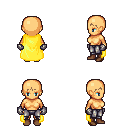
a pixel art fantasy rpg character, female body template, human, tanned skin, yellow cape, metal pants, plain hairstyle, metal gloves, brown shoes, four views (front, back, left, right), 2x2 character sprite sheet, small pixel art, hard edges, no anti-aliasing